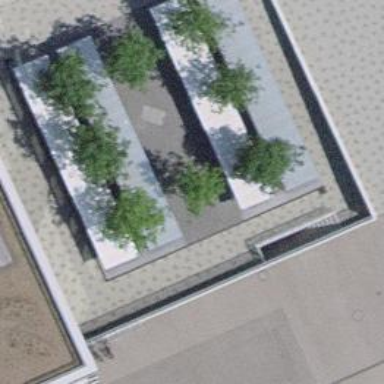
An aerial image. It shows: Bicycle parking facility.